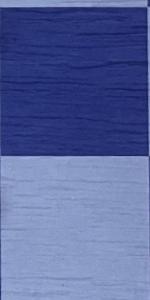
Label: Empty